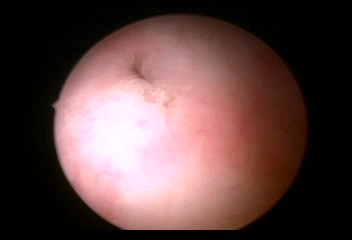
Modality: WLC
Class: Anatomical landmarks
Subclass: UreteralOrifice
Bladder cancer association: No
Annotated structures: Left ureteral orifice